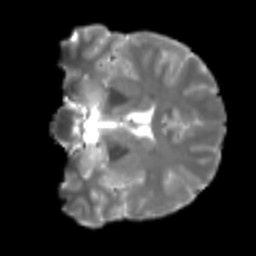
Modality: T2w
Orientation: coronal
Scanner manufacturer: siemens
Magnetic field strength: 3 T
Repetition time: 4 s
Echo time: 0.0594 s